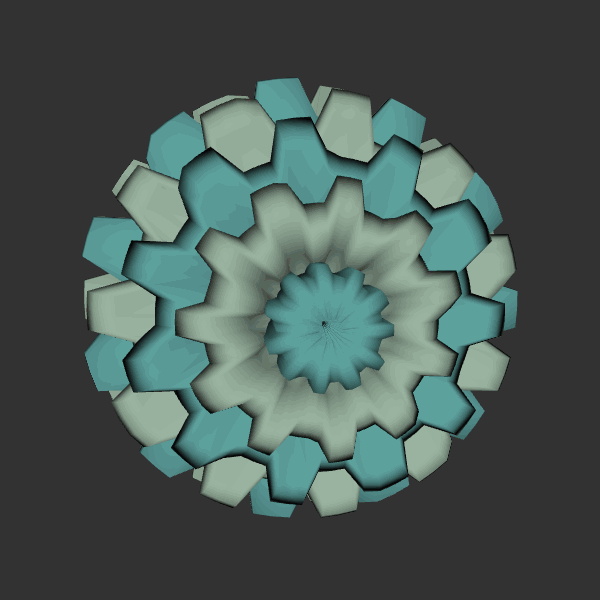
Background: dark